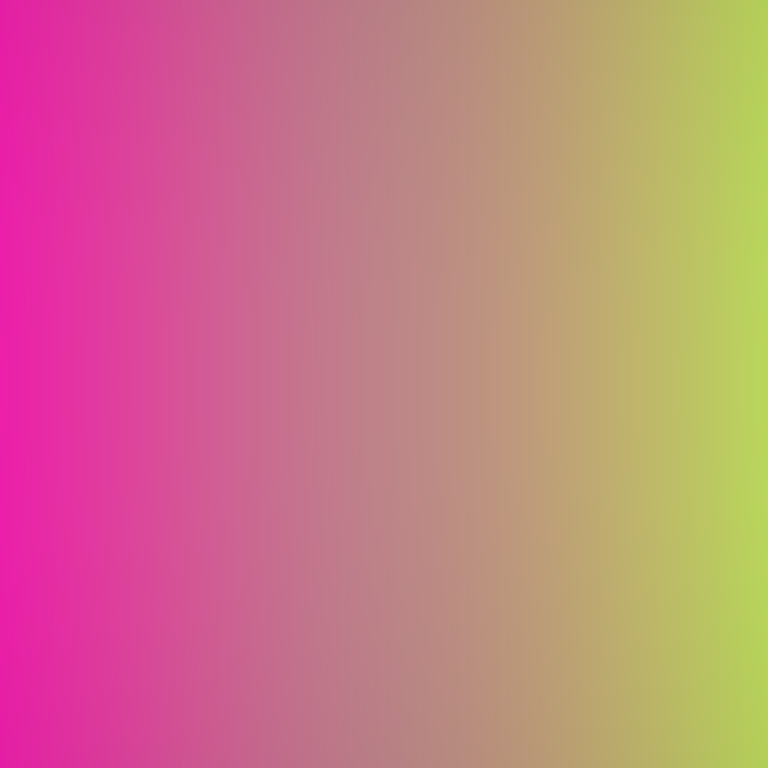
Abstract light effect, smooth gradient from vibrant pink to bright green, energetic atmosphere, soft blend, no room, no furniture, no objects.